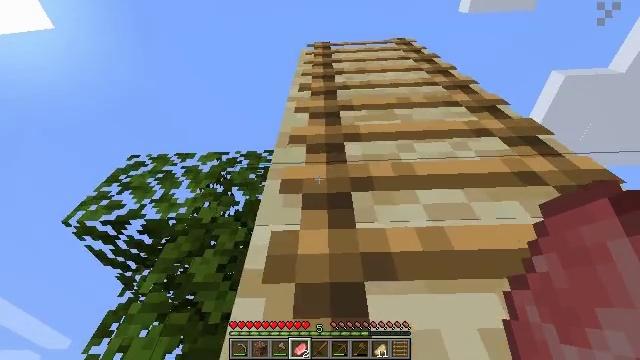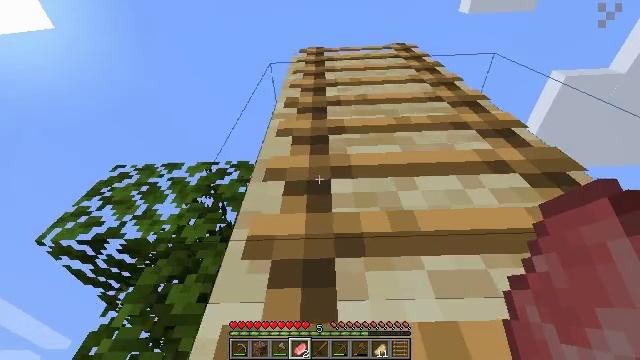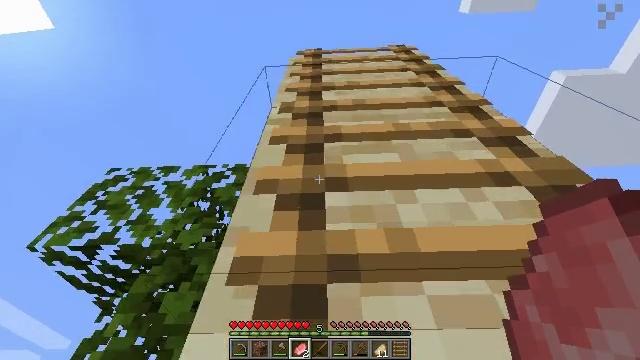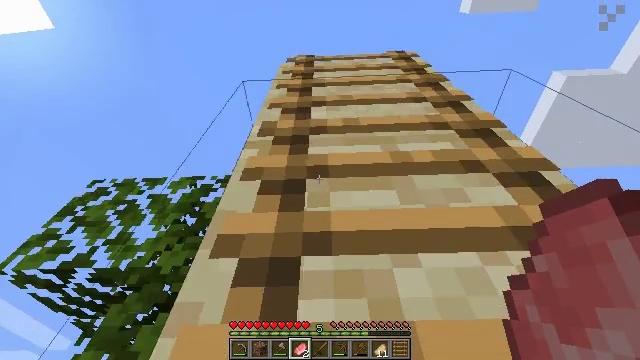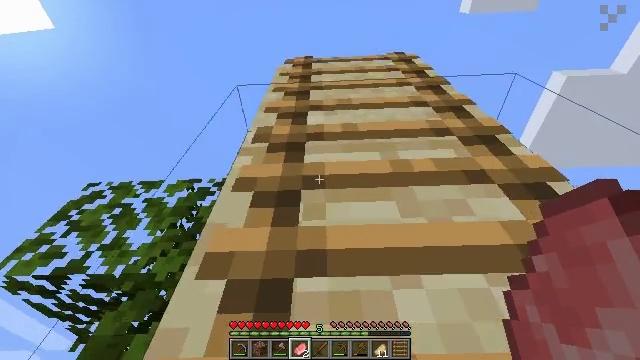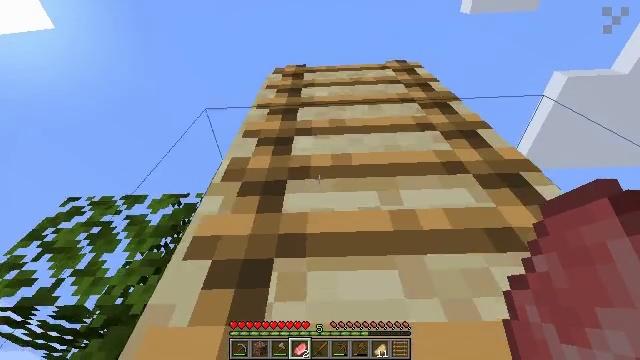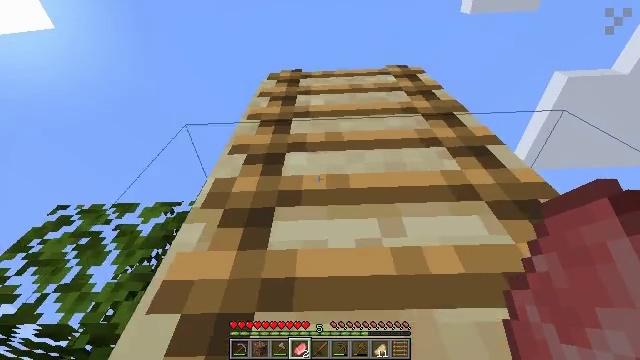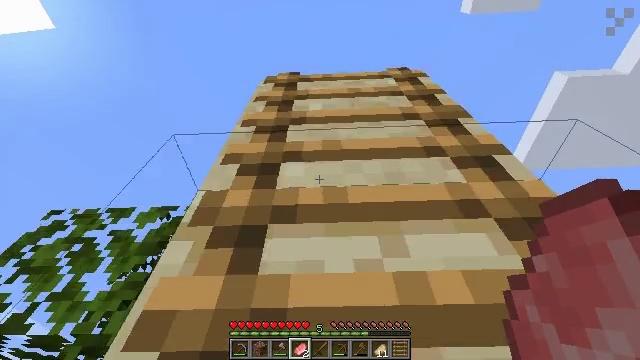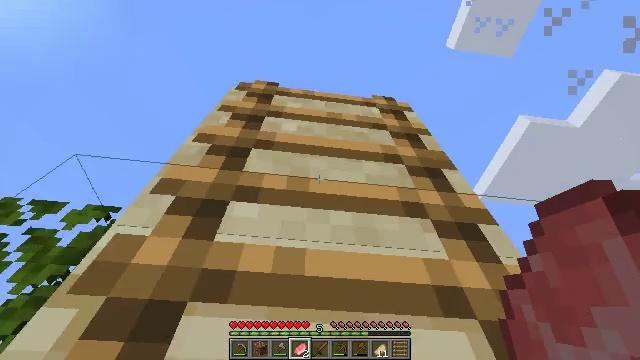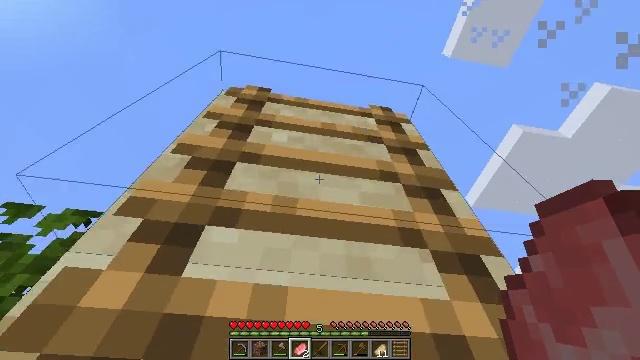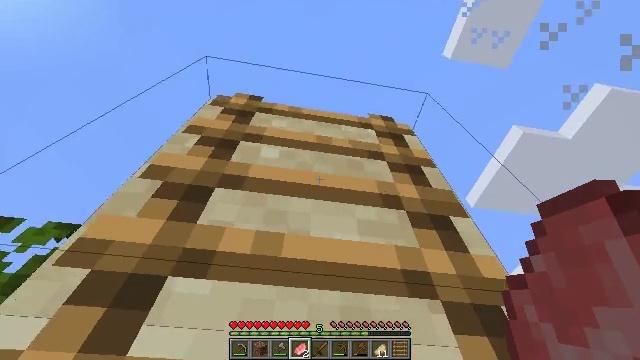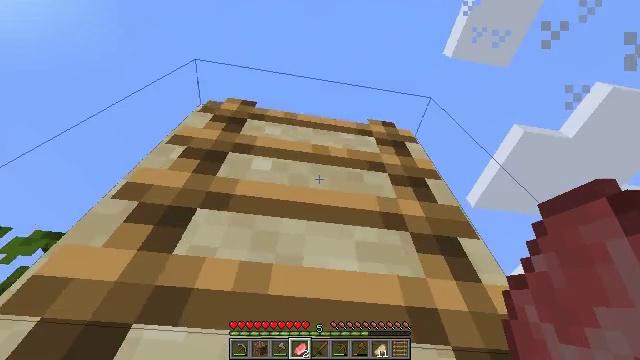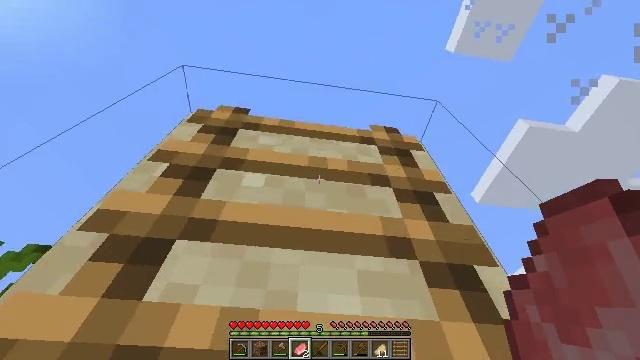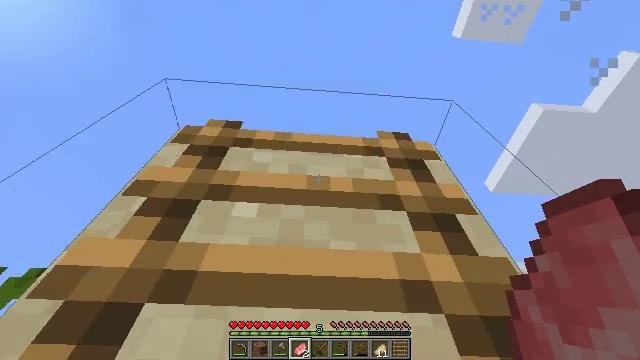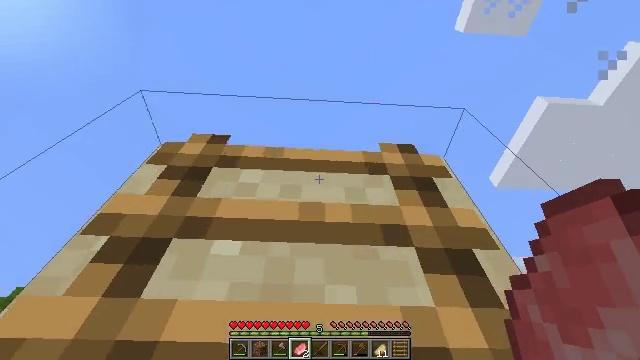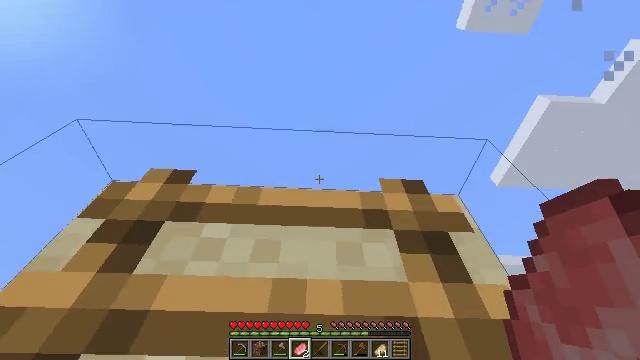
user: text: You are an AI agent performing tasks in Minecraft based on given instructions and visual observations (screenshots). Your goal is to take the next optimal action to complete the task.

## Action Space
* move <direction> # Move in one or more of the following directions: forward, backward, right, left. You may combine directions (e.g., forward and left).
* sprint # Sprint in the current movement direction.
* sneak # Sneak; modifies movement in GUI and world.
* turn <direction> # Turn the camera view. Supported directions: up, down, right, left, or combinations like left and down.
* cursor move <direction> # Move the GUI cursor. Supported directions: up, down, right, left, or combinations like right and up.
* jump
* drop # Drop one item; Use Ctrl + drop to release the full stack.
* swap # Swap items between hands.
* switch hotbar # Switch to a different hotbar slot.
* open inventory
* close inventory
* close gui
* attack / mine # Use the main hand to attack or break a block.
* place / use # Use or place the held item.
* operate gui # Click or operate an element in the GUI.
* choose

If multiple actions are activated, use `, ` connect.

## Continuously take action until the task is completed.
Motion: motion action
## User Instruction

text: Use a crafting table to create orange dye.
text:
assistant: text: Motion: move forward and move right
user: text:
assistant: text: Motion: move forward
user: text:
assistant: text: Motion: move forward
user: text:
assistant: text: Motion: move forward
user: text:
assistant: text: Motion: move forward
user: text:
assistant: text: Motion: move forward
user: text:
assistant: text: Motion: move forward
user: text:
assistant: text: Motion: move forward, turn right and up
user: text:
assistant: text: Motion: move forward, turn right
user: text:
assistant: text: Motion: move forward
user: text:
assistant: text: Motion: move forward
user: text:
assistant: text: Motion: move forward, turn left
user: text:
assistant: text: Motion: move forward, turn left
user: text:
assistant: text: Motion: move forward, turn left
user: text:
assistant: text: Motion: move forward
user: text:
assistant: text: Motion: move forward, turn down
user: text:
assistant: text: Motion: move forward, turn left and down
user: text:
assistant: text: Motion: move forward, turn left and down
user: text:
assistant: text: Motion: move forward, turn left and down
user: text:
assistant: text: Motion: move forward, turn left and down
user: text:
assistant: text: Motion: move forward, turn left and down
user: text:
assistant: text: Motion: move forward, turn down
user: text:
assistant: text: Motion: move forward, turn right and down
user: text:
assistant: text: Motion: move forward, turn right and down
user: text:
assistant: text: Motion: move forward, turn down
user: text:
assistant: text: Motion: move forward
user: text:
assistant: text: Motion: move forward, turn left and down
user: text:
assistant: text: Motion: move forward, turn left and down
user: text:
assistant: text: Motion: move forward
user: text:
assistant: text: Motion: move forward